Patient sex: F
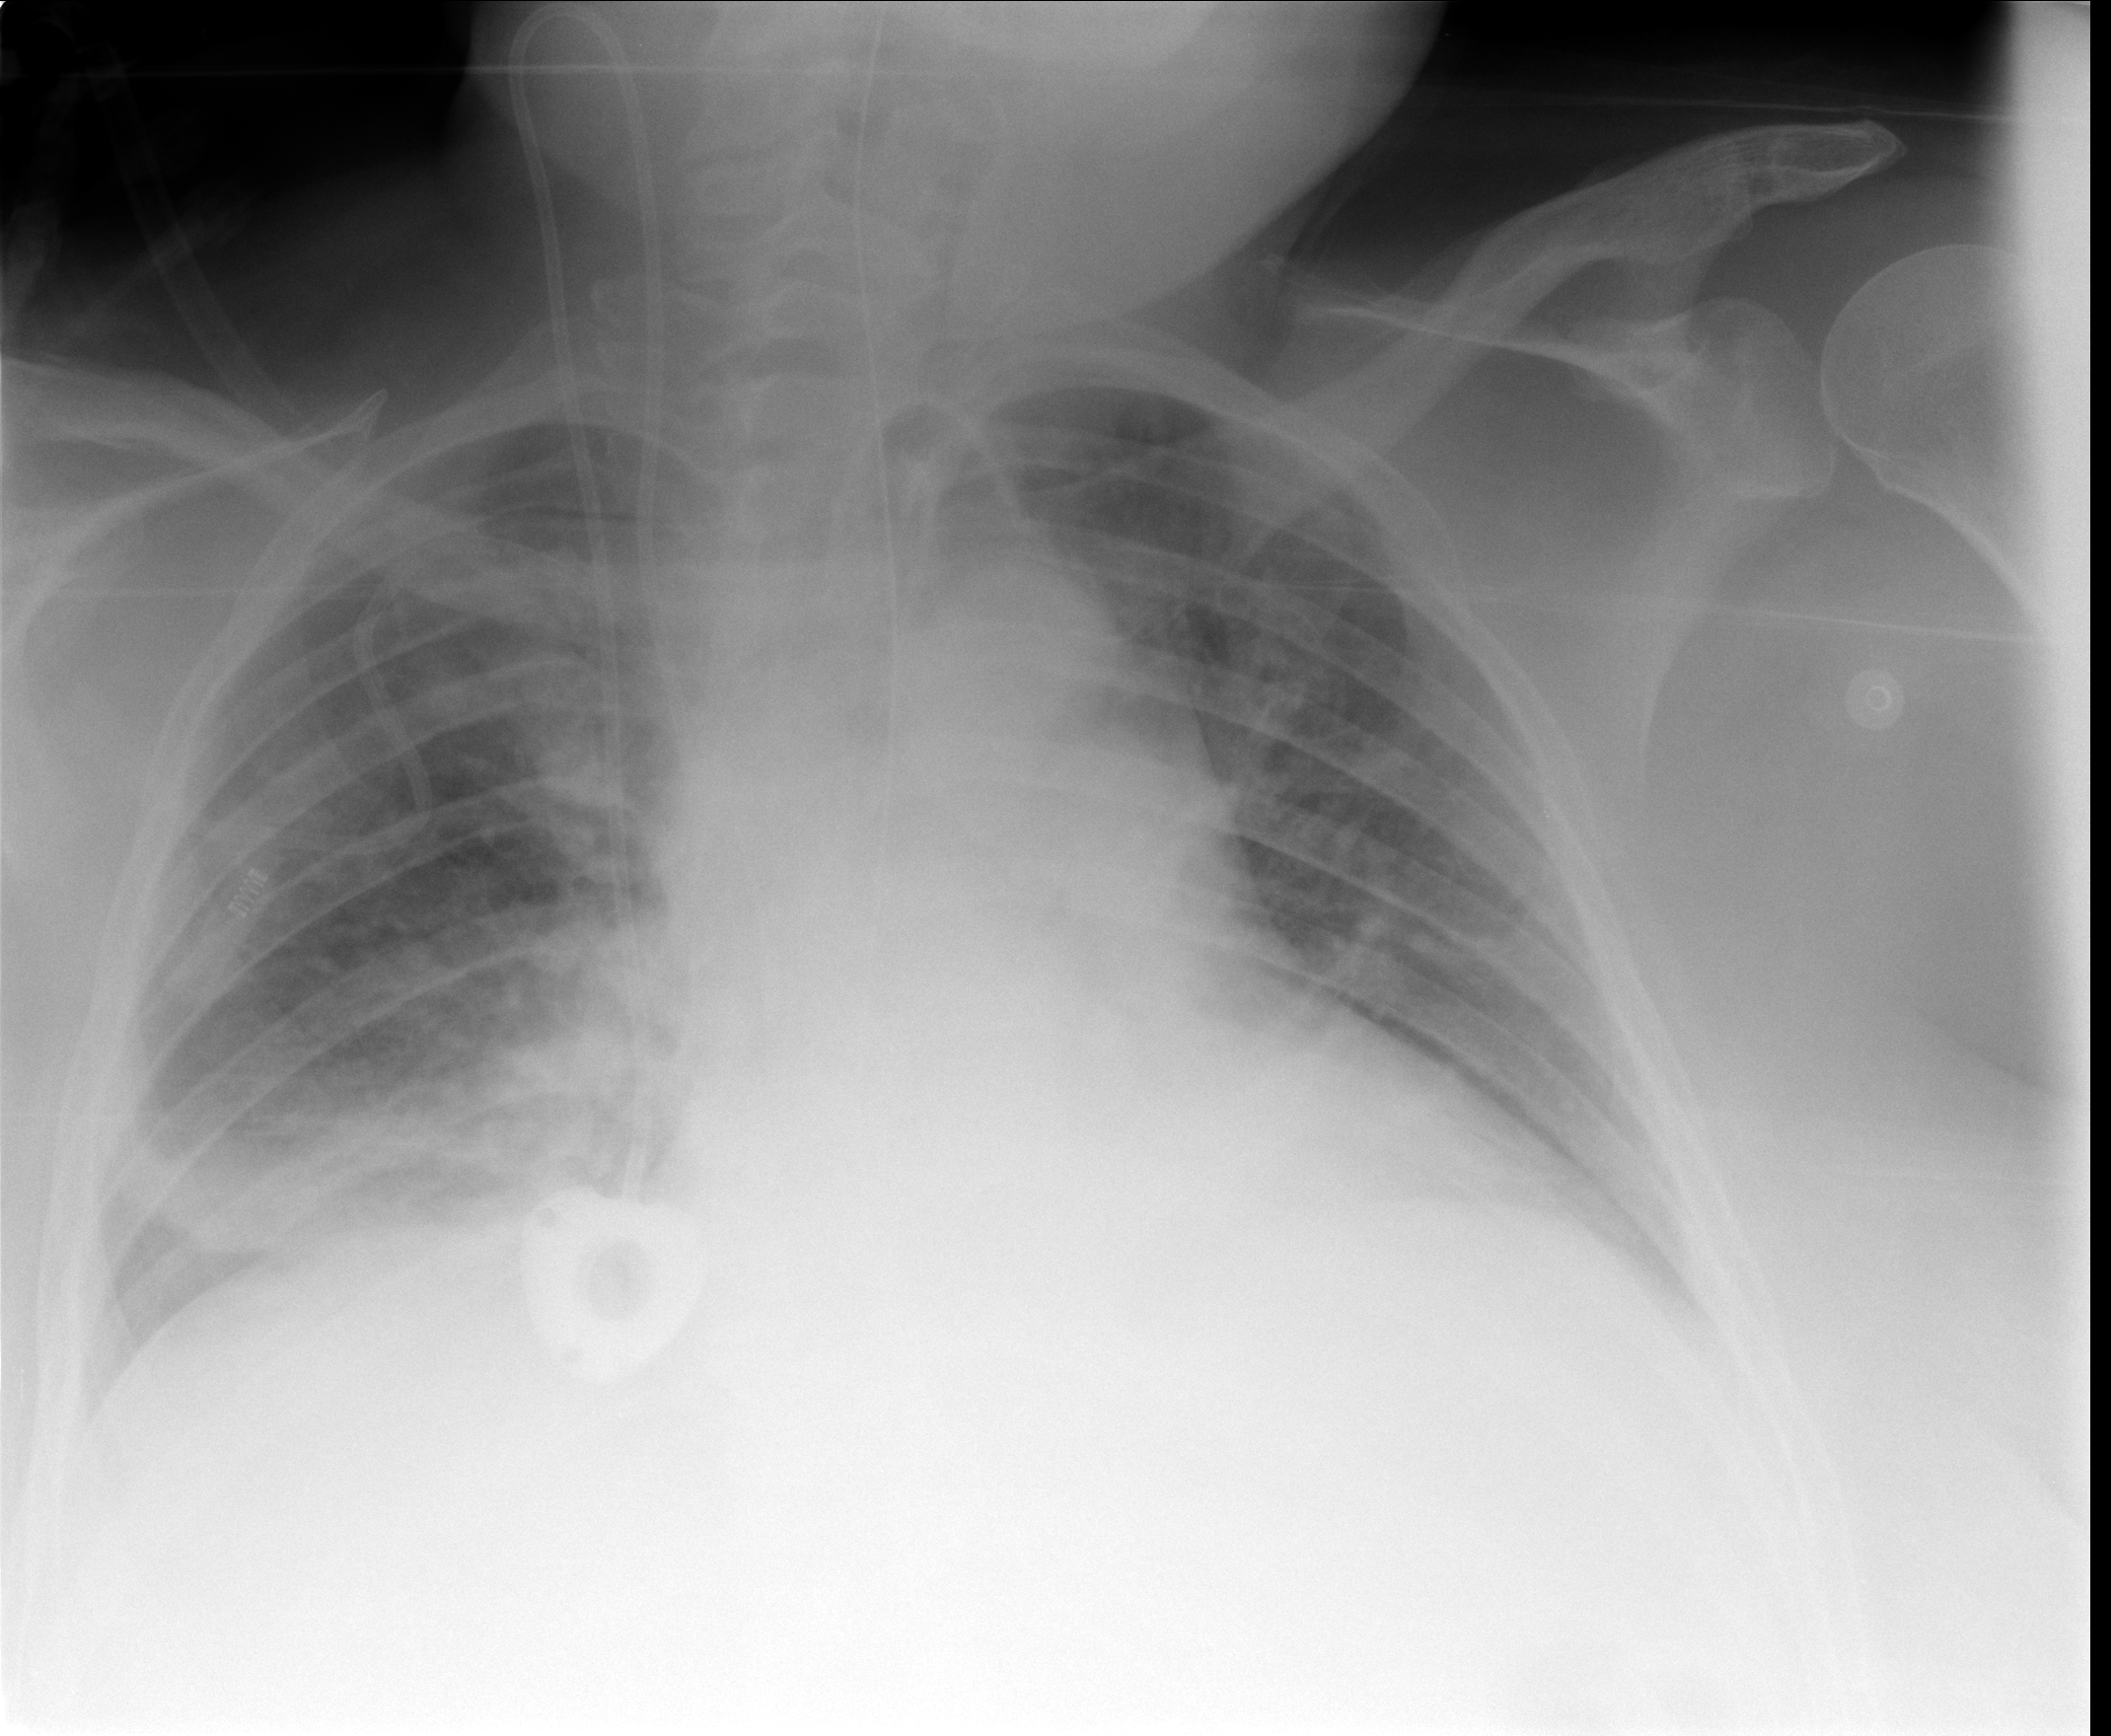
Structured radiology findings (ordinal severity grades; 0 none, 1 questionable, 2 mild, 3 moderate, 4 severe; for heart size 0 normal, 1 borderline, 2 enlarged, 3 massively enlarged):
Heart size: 2
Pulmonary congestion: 2
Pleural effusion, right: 2
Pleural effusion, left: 2
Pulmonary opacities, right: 2
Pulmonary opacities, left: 2
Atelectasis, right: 2
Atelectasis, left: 2